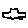
Label: car